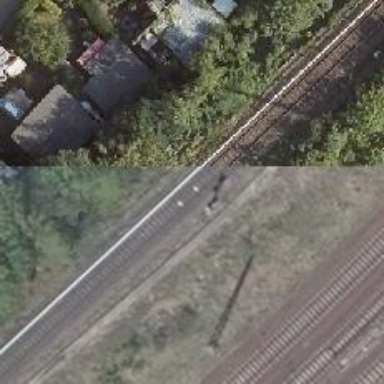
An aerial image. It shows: Railway signal.